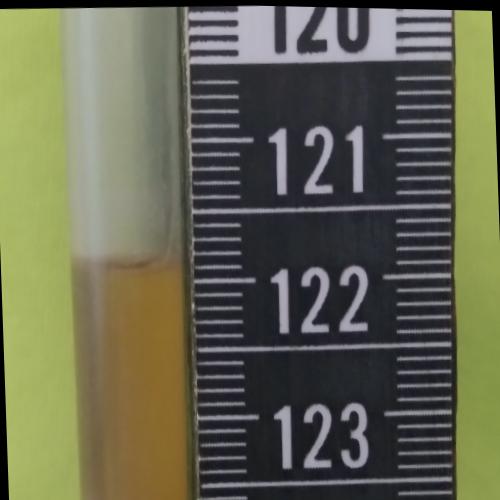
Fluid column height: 121.8 cm